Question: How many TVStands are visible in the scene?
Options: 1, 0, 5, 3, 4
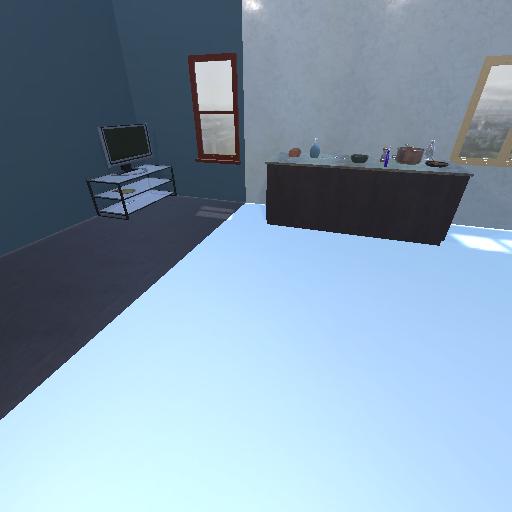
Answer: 1